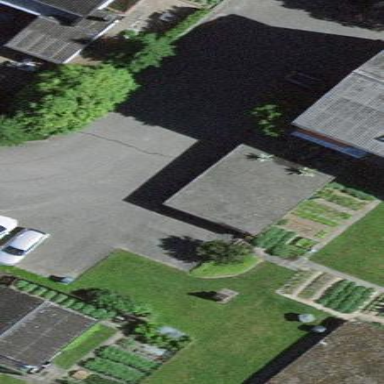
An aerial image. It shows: Group of garages.